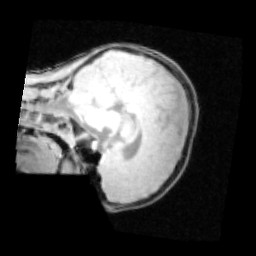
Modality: PDw
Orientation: sagittal
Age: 12
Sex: male
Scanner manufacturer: siemens
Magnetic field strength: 3 T
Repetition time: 0.25 s
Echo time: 0.00103 s